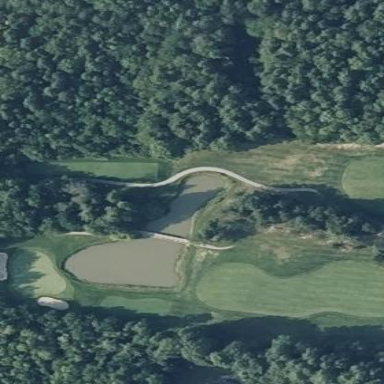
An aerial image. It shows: Picturesque scene of golf course with lateral water hazard.